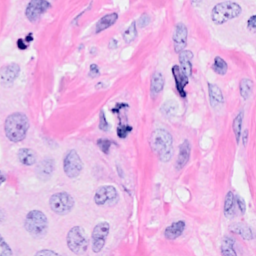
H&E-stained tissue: Breast